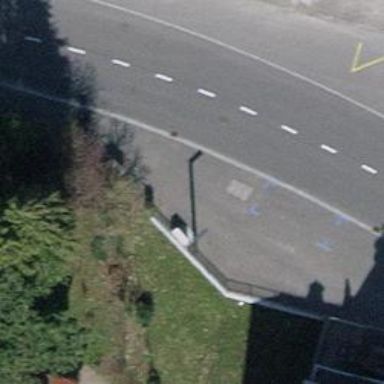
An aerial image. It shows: Sidewalk.